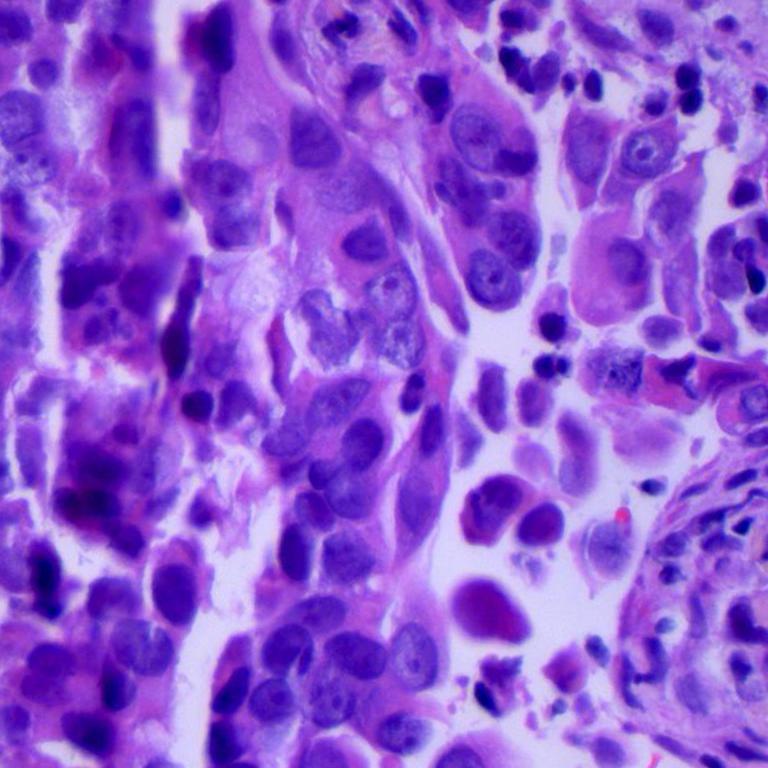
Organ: lung
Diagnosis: adenocarcinomas